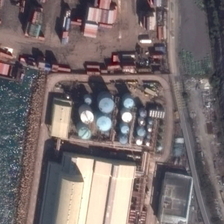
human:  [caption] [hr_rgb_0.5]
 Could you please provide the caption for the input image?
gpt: there is a road next to the factory .

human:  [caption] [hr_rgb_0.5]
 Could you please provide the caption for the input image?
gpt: there is a road next to the factory .

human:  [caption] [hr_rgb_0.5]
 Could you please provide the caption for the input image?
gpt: the factory was built by the sea .

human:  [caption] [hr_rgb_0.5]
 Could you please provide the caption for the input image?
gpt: the factory was built by the sea .

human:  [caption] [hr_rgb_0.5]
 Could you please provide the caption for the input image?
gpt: the factory was built by the sea .